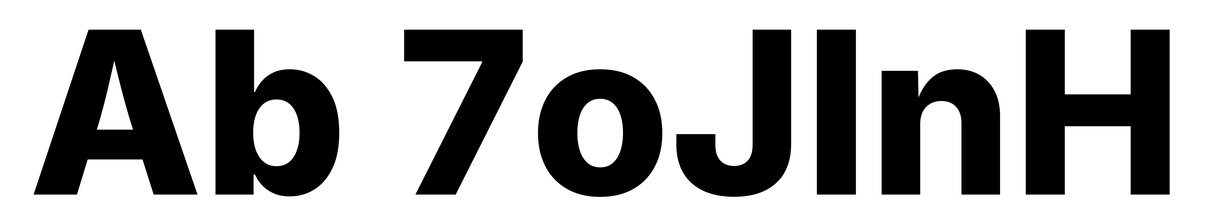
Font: Inter_ExtraBold